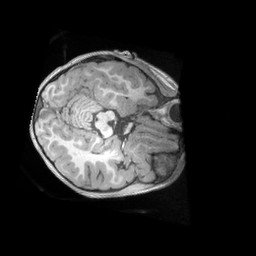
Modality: T1w
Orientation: axial
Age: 4
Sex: female
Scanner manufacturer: siemens
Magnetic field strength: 3 T
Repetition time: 2.53 s
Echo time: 0.00164 s